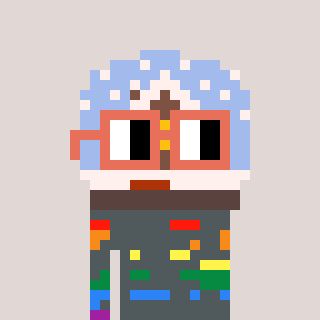
a pixel art character with square orange glasses, a snow globe-shaped head and a peachy-colored body on a warm background